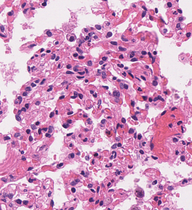
Tumor epithelial tissue: no
Tumor-associated stroma tissue: no
Normal tissue: yes